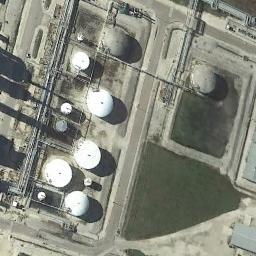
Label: storage_tank